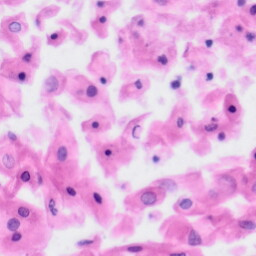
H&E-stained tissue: Tonsil